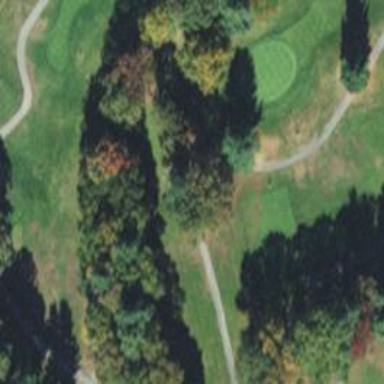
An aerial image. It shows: Footway that doubles as golf path.